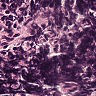
Metastatic tissue present: no